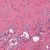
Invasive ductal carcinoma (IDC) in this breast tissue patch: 0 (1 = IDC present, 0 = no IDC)